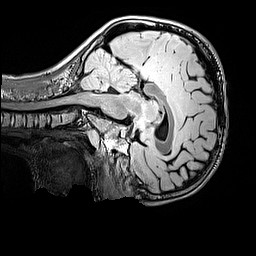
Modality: FLAIR
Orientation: sagittal
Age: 10
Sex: male
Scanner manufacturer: siemens
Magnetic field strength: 3 T
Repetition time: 5 s
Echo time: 0.388 s